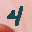
Label: 4